Question: I have a table and another one , and a third table , and the Students and Subjects table have a many-to-many relationship as you can see in the edmx diagram below.
However, the EDMX file in VisualStudio 2012:
1. doesn't show the StudentsSubjects table AND
2. shows a warning "StudentsSubjects" doesn't have a primary key defined but it was inferred.

I defined both 'StudentId' and 'SubjectId' in 'StudentSubject' table as foreign keys only (not as primary keys as well). Am I doing it wrong? How do I fix the Visual studio warning above?
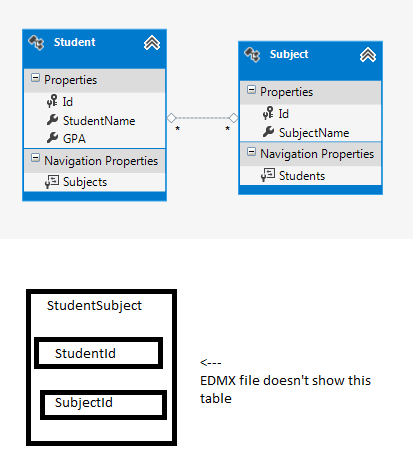
Answer: The behaviour for your question #1 is by design - assuming that your junction table, 'StudentsSubjects' has only the 2 columns, being the foreign keys 'StudentId' and 'SubjectId', then EF will hide the junction table and instead provide one-to-many navigation from both 'Student' and 'Subject'. (Microsoft calls this a <URL>.
For this EF N:N behaviour to work, no other columns are permitted in the junction table, not even a simple surrogate key (as suggested by '@SQL.Net Warrior').
To avoid the warning in question #2, the primary key for the junction table would thus need to be the composite key '(StudentId, SubjectId)', i.e.
'''
ALTER TABLE StudentsSubjects
ADD CONSTRAINT PK_StudentsSubjects
PRIMARY KEY (StudentId, SubjectId);
'''
See also <URL>